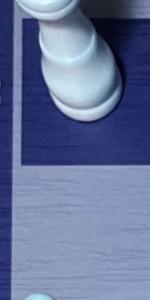
Label: Empty